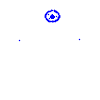
Particle: pion